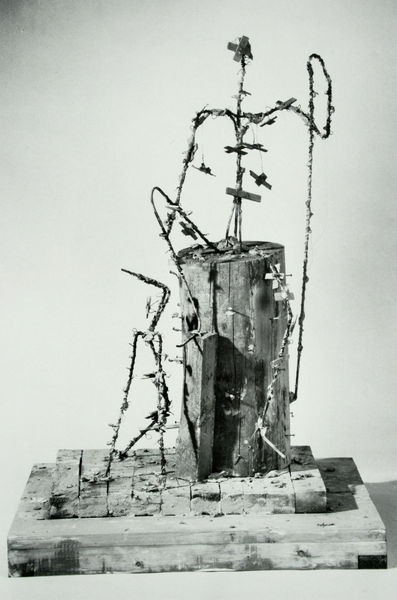
Titel: Traggerüst zum Tonmodell von Thorvaldsens "Hirtenknaben"
Künstler: Clemens Heinl
Institution: unbekannt
Schlagwörter: baum, schatten, grau, hell, holz, licht, schwarz, weiss, mensch, sockel, stein, steine, baumstamm, figur, person, skulptur, ton, abstrakt, modern, formen, figuren, plastik, platte, plinthe, podest, fotografie, burg, kreuz, beton, form, schwarz weiß, gebogen, öffnung, kreuze, licht und schatten, basis, block, fotographie, objekt, stumpf, quadrat, viereck, draht, kuben, stacheldraht, installation, stacheln, holzklotz, don quichote, instalation, mixed media, getreppt, hall dunkel, holzblock, stukptur